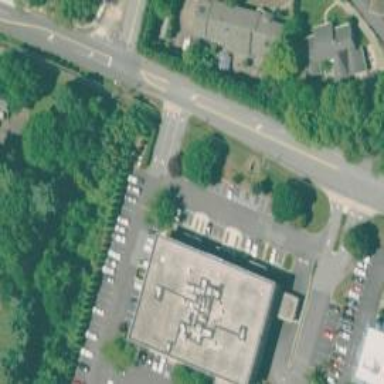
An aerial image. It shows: Commercial building.